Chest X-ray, PA view. Patient: 33 years old, sex F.
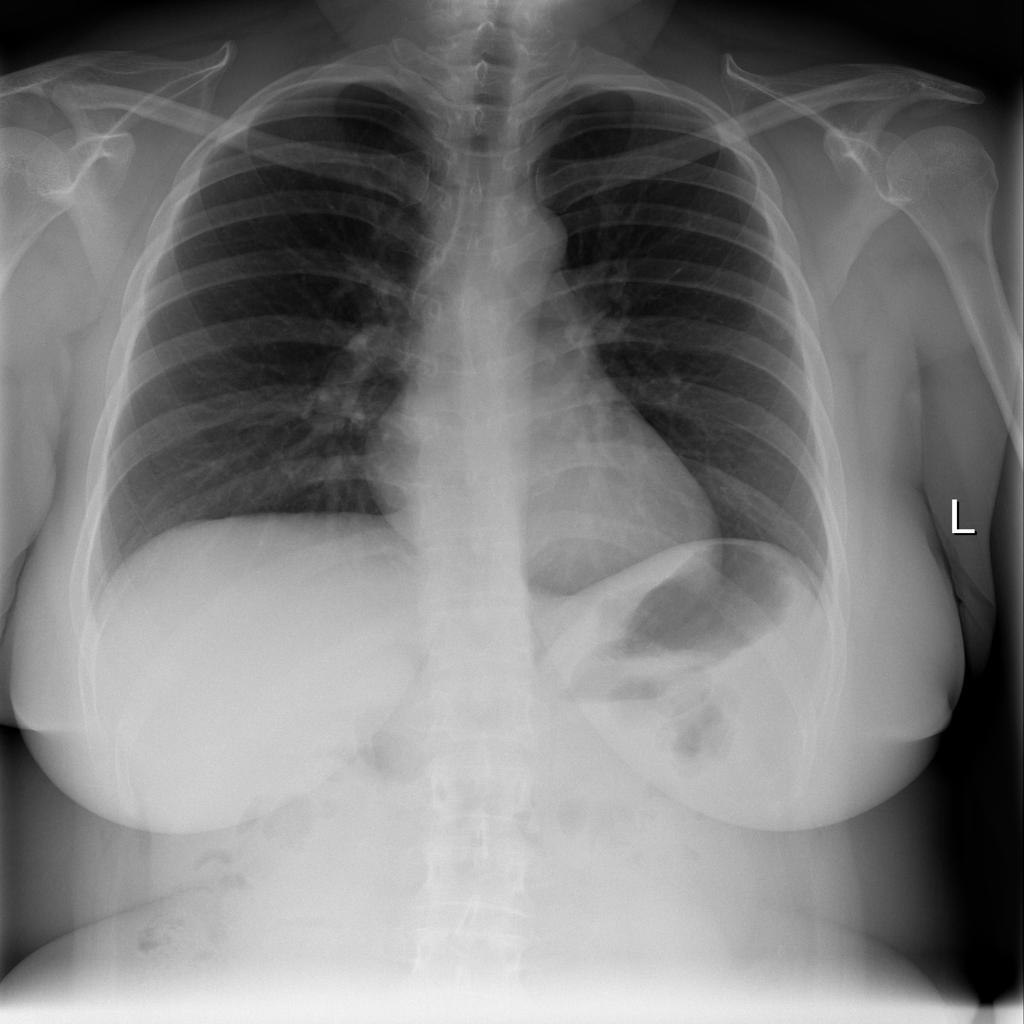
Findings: Infiltration